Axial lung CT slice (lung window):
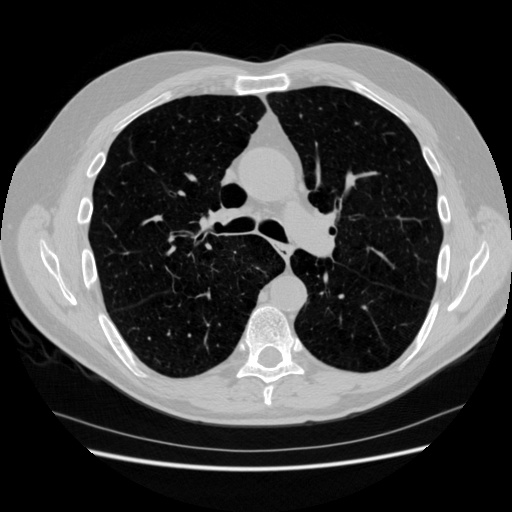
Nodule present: no